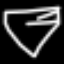
Label: diamond